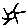
Label: sun